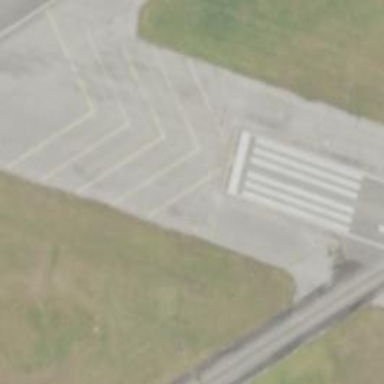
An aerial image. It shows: Asphalt runway at the airport.